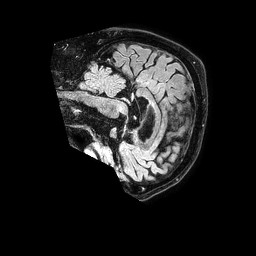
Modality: FLAIR
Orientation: sagittal
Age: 85
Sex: male
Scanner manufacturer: philips
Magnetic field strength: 1.5 T
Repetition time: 4.8 s
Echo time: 0.3 s